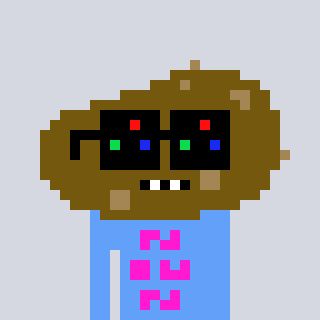
a pixel art character with square black sunglasses, a potato-shaped head and a blue-colored body on a cool background